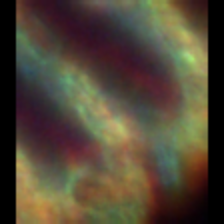
Taxon: Diatom_aggregate
Group: Diatoms